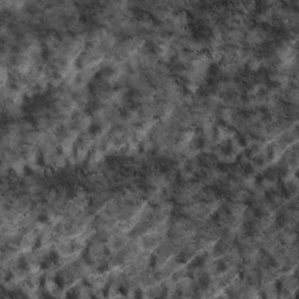
Label: non_frost